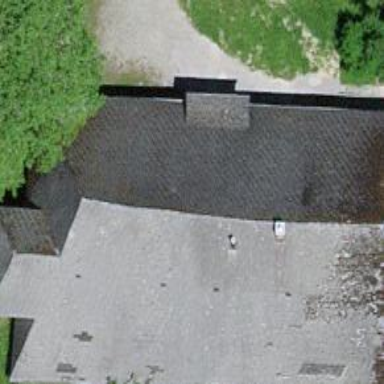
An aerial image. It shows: Farm building.